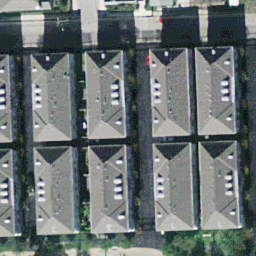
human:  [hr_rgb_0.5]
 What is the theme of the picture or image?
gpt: dense residential